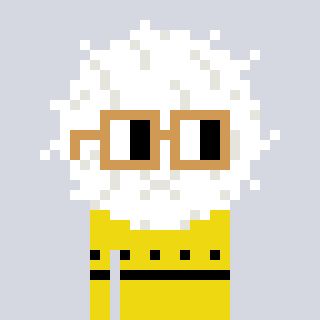
a pixel art character with square brown glasses, a cottonball-shaped head and a yellow-colored body on a cool background